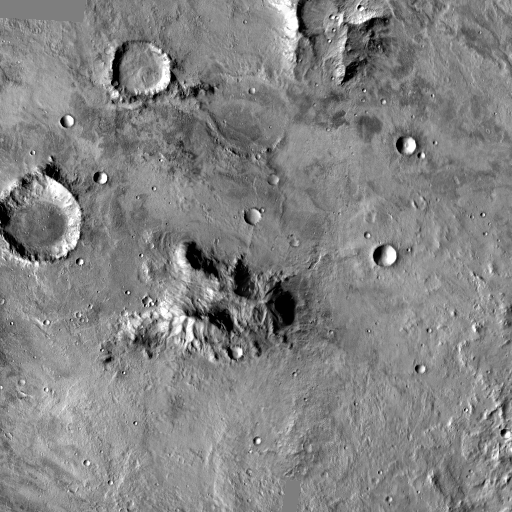
Crater classes present: Background, Other, Buried, Secondary